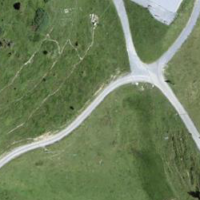
EUNIS habitat code: 23
Species observed at this site:
Campanula barbata